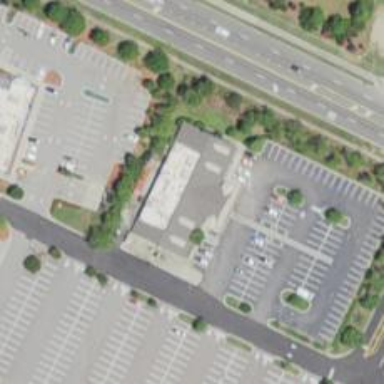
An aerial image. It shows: Supermarket.